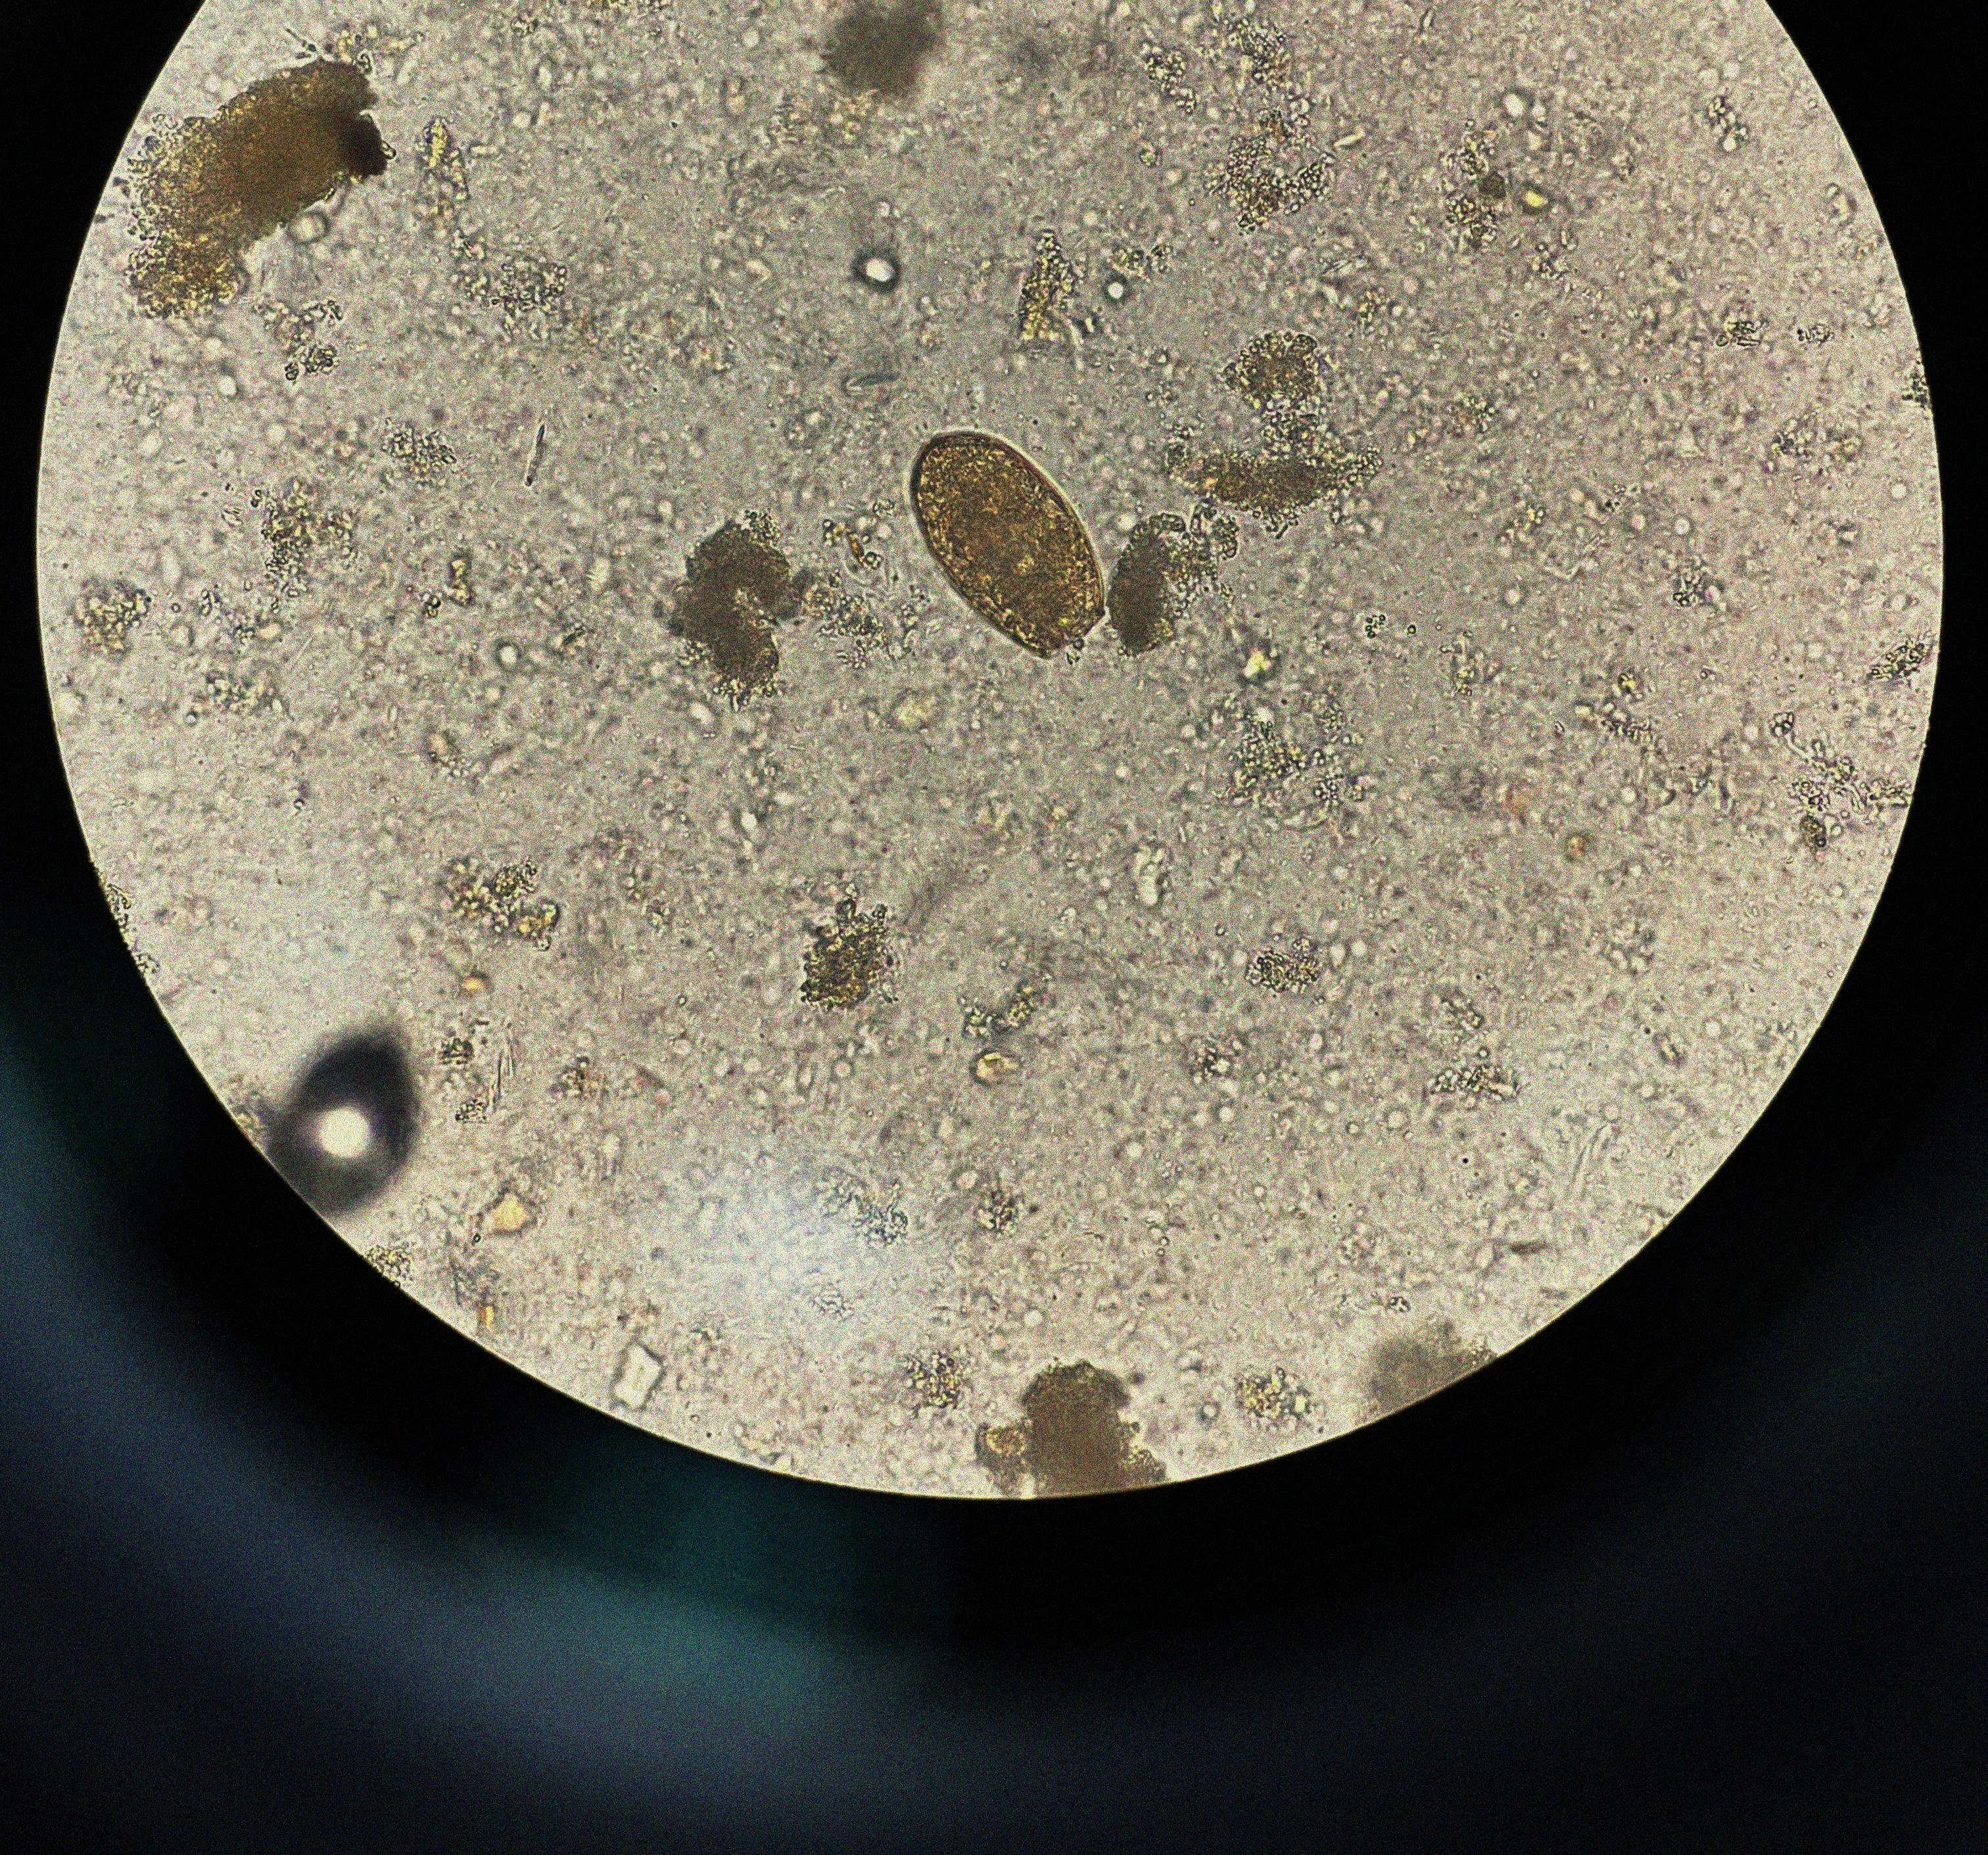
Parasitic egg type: Paragonimus spp